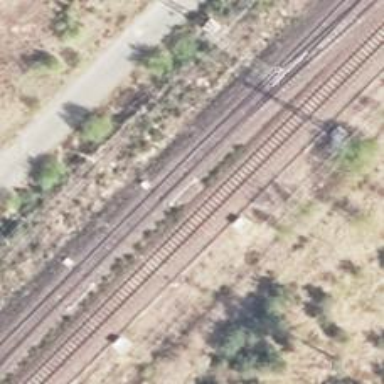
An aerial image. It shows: Railway switch.